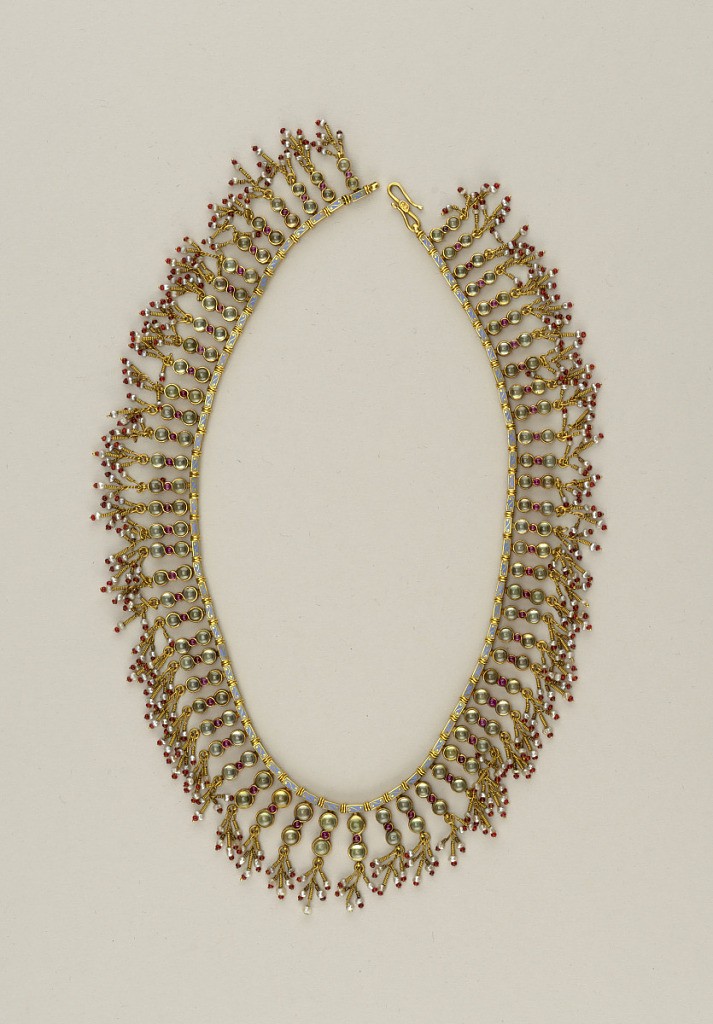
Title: Necklace
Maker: Carlo Giuliano, Italian, 1831 - 1895
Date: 1863–96
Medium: Gold, enamel, catseyes,rubies, pearls
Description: Gold and enamel necklace in the Hindu style with 100 cats-eyes, sixty-five cabochon rubies, 305 ruby beads set in sixty-five pendant motifs each with five pearls in gold tasseled ornaments.